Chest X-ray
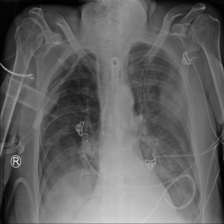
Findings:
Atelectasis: negative
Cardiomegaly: negative
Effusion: positive
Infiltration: negative
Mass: negative
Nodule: negative
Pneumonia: negative
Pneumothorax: negative
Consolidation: negative
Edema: negative
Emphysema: negative
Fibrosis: negative
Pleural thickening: negative
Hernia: negative